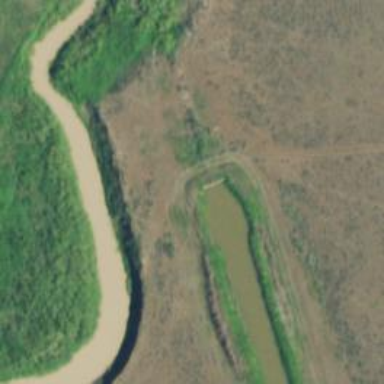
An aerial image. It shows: Culvert tunnel.